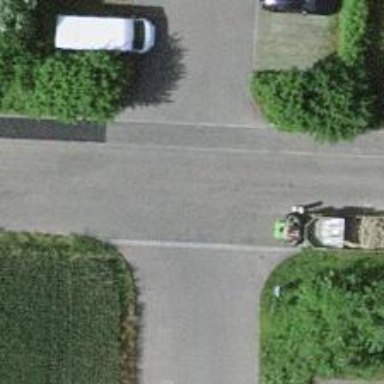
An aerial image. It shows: Residential road with asphalt surface and sidewalk on the left.